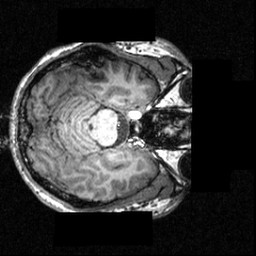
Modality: T1w
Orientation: axial
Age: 19
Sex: male
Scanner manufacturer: siemens
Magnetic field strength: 3.951 T
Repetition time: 1.5 s
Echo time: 0.00335 s